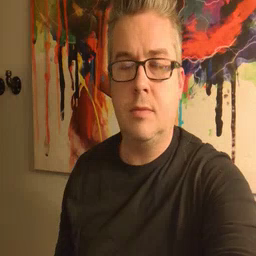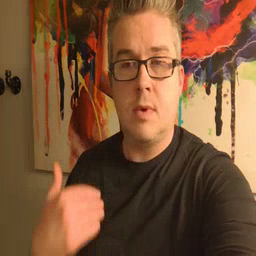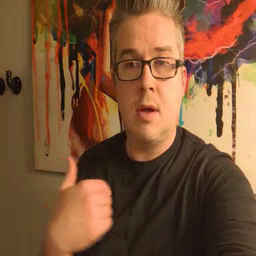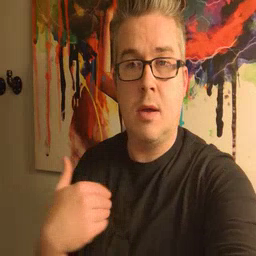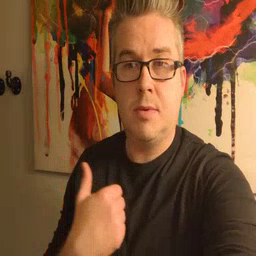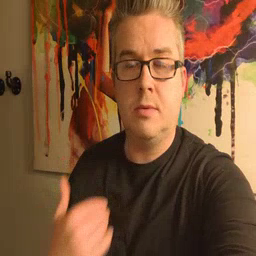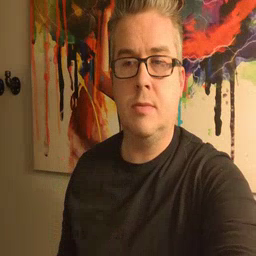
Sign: animal